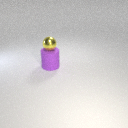
large purple rubber cylinder below small yellow metal sphere